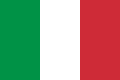
Flag of Italy